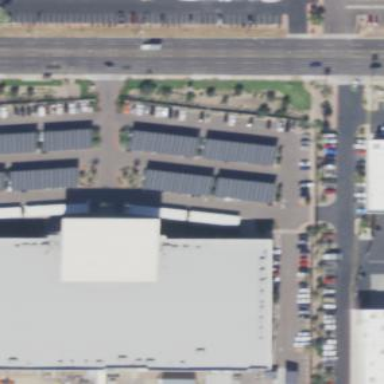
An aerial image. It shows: Commercial building.